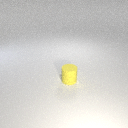
small yellow rubber cylinder